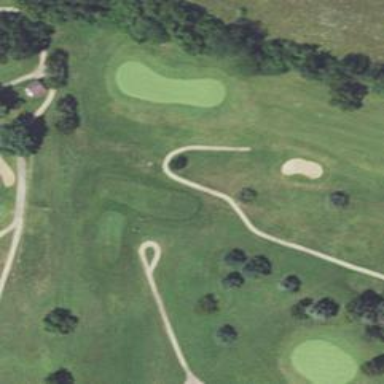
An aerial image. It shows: Footway that serves as golf path.